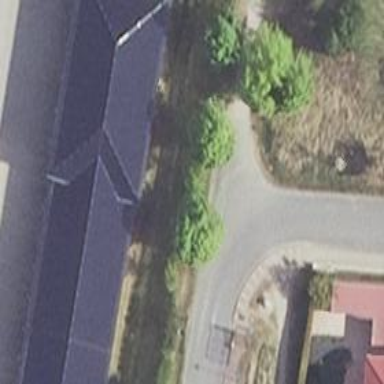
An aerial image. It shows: Residential road with asphalt surface and sidewalk on the left.